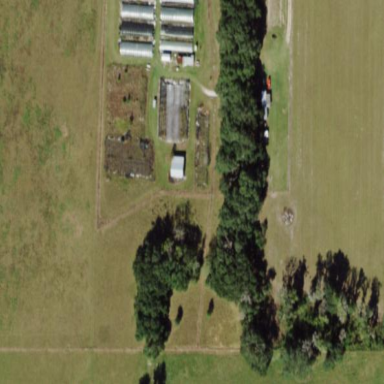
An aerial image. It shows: Plant nursery area.